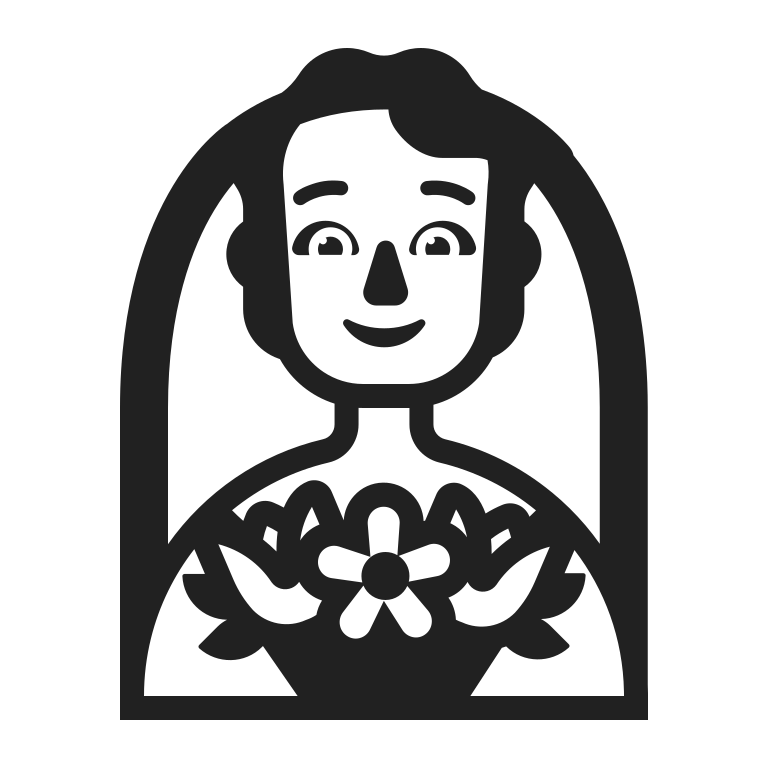
person with veil high contrast default